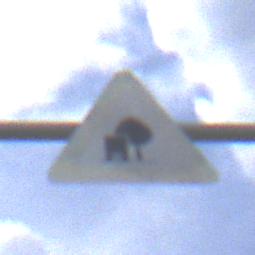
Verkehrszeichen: UnzureichendesLichtraumprofil
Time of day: Midday
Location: Outdoor (Nature)
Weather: PartlyCloudy
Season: NotSpecified
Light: Natural